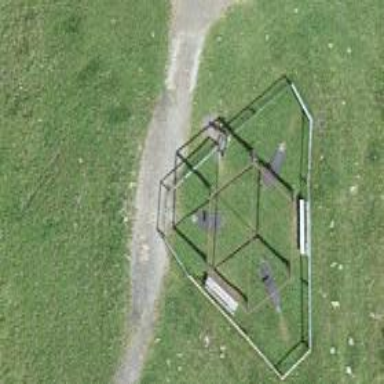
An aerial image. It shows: Playground area for leisure activities on the land.